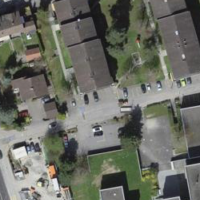
EUNIS habitat code: 55
Species observed at this site:
Fagus sylvatica
Ilex aquifolium